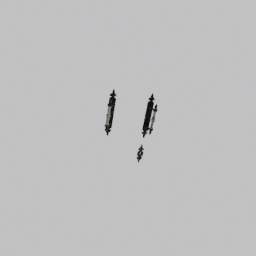
Label: mechanical